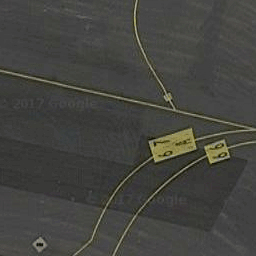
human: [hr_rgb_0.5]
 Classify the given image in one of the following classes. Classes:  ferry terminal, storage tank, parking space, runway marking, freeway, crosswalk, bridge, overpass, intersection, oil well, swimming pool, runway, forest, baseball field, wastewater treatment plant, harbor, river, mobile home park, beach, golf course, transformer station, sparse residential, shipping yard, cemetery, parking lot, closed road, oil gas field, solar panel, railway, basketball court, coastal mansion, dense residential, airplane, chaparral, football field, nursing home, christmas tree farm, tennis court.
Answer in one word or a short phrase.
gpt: runway marking